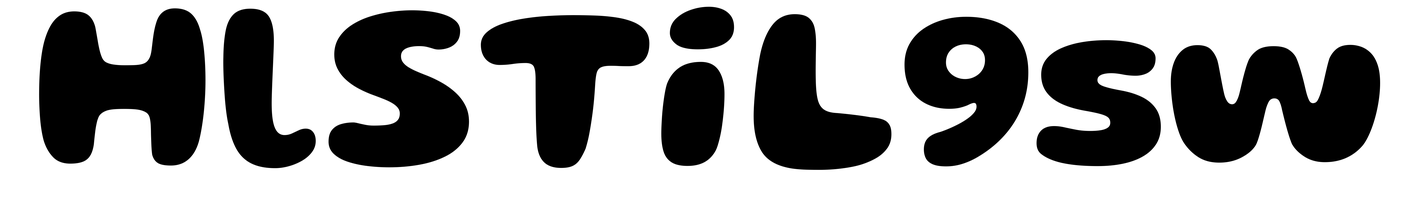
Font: Gluten_Bold